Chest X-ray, AP view. Patient: 11 years old, sex M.
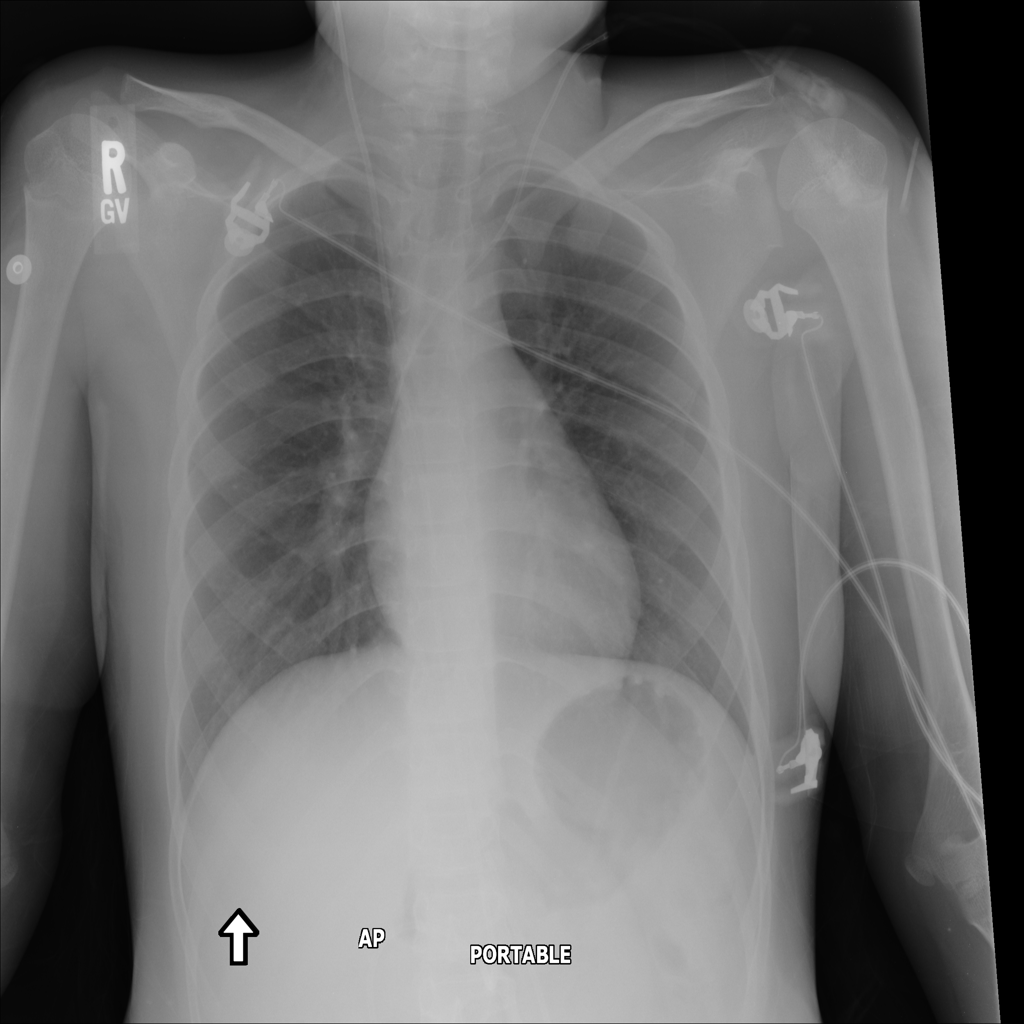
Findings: No Finding